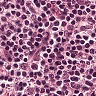
Metastatic tissue present: no